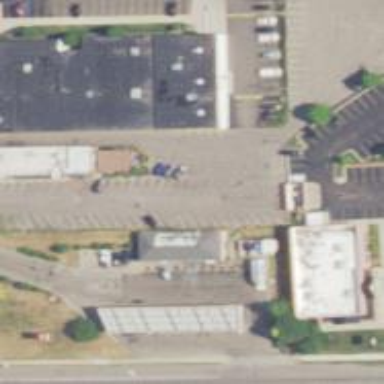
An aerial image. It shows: Convenience shop.